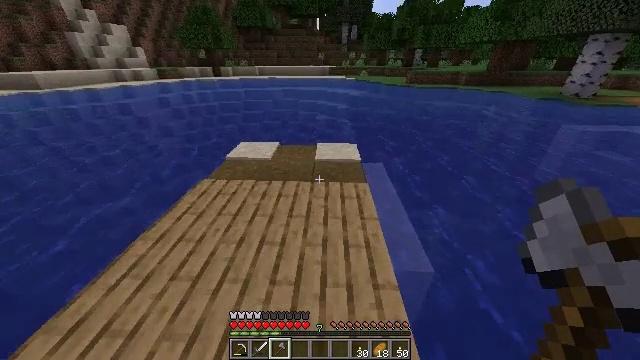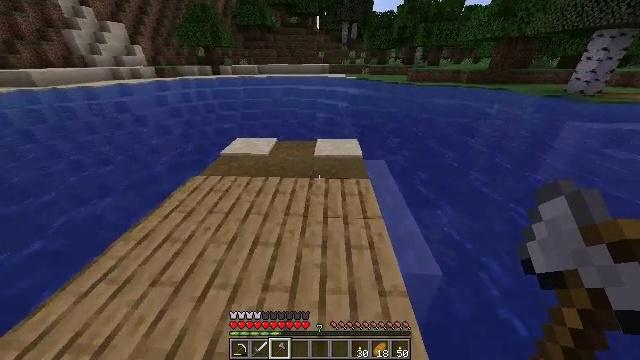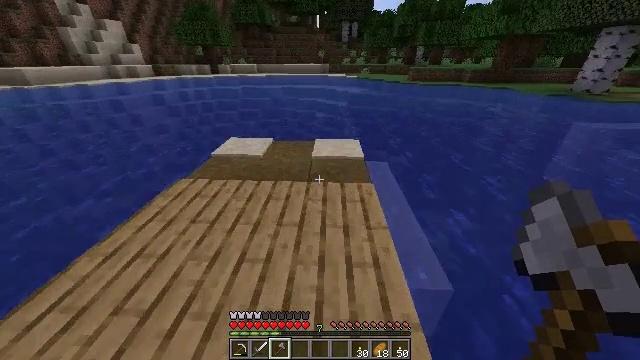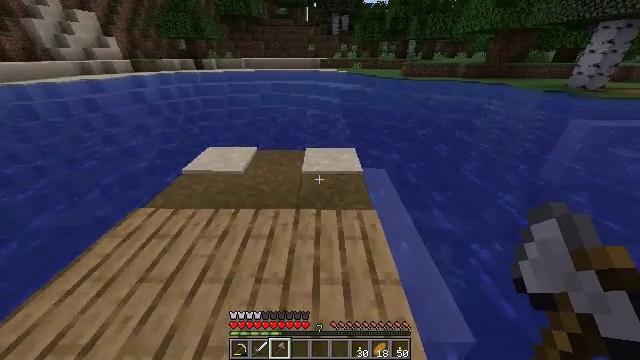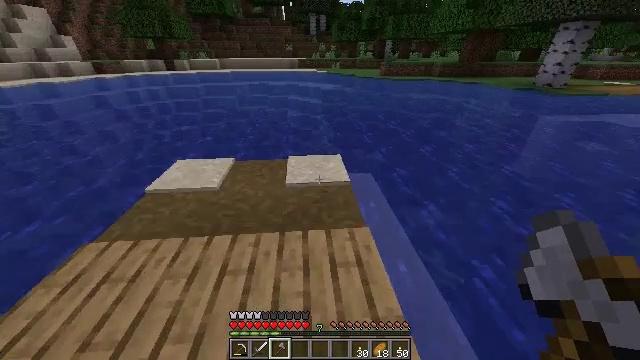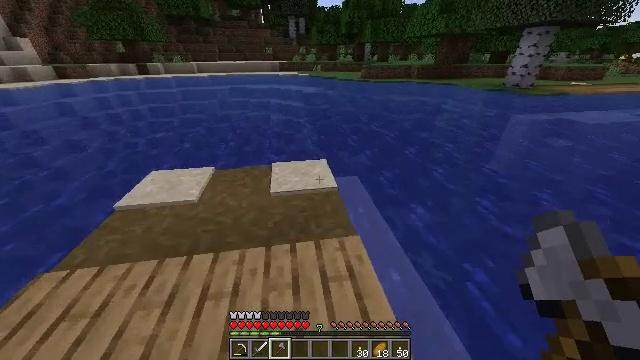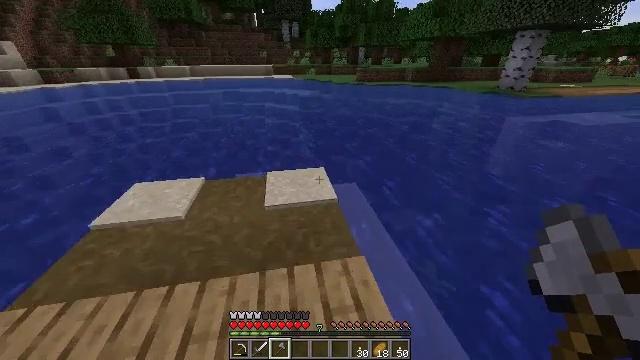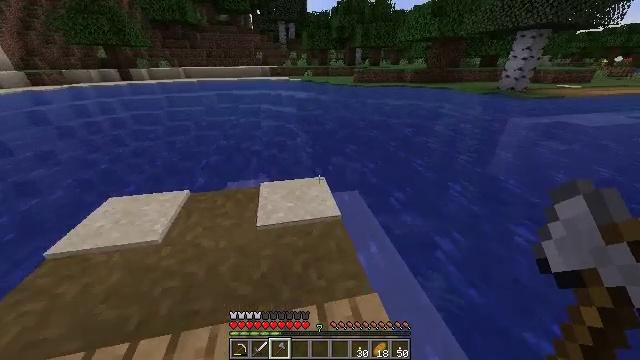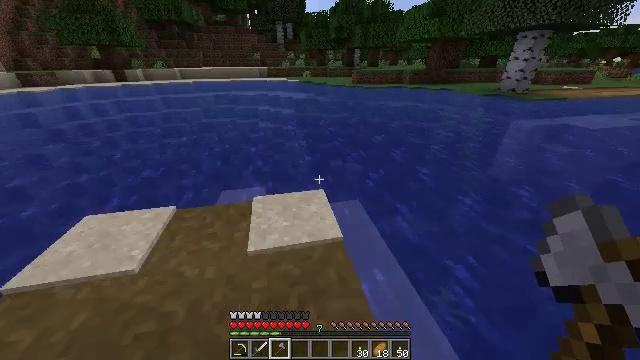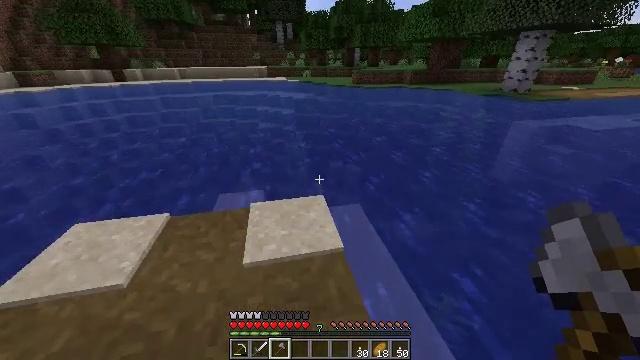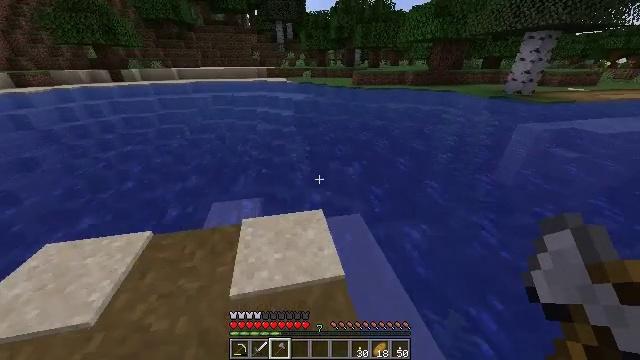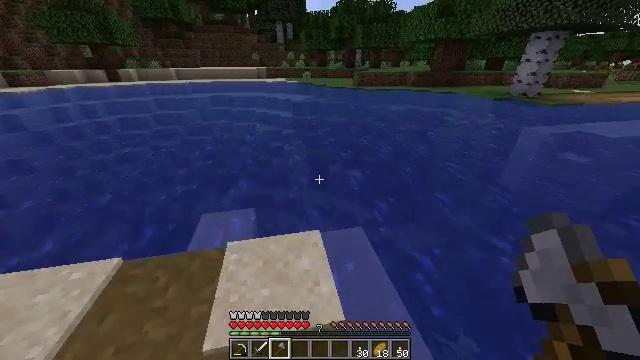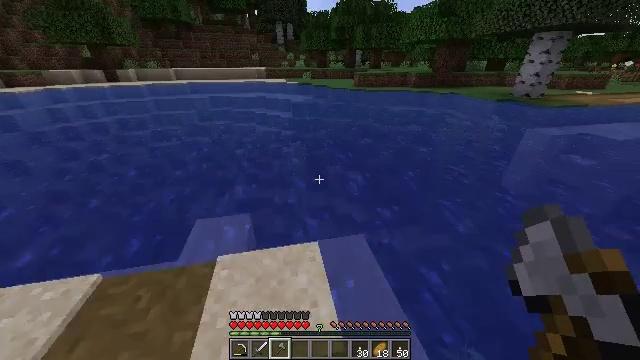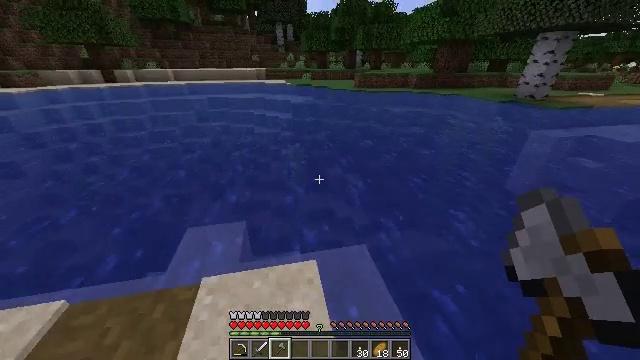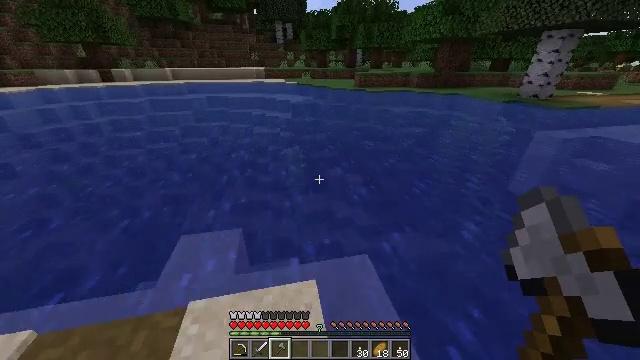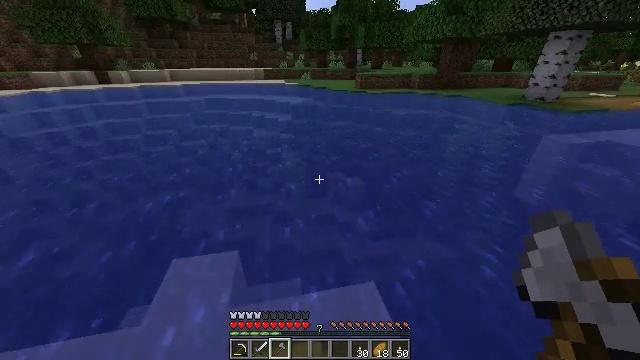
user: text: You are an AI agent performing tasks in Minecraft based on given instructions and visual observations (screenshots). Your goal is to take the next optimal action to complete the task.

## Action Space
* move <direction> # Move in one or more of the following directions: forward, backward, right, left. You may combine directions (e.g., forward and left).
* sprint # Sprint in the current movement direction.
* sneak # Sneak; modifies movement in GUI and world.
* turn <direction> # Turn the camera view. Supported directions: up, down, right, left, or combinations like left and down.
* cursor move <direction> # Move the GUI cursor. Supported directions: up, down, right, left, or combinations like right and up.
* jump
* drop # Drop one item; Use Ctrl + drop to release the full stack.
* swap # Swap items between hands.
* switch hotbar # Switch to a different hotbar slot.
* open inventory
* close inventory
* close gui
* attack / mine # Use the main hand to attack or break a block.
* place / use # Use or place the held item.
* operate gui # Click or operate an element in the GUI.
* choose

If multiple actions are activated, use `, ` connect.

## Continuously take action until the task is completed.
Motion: motion action
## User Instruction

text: Cut down the tree and harvest oak logs.
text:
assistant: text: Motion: move forward, sprint
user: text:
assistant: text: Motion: move forward, sprint
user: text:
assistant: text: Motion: move forward, sprint, turn right
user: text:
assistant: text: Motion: move forward, sprint, turn right
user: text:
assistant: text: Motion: move forward, sprint, turn right
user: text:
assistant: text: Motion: move forward, sprint, turn right
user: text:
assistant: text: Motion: move forward, sprint
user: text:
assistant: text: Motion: move forward, sprint
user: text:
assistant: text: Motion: move forward, sprint
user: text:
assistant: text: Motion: move forward, sprint
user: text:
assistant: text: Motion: move forward, sprint
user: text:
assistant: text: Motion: move forward, sprint
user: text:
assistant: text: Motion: move forward, sprint
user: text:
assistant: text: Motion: move forward, sprint
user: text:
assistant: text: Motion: move forward, sprint, jump
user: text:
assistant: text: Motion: move forward, sprint, jump
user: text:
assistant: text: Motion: move forward, sprint, jump
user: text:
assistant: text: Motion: move forward, sprint, jump
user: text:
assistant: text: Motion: move forward, sprint, jump
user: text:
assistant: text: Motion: move forward, sprint, jump
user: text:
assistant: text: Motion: move forward, sprint, jump
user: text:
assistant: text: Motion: move forward, sprint
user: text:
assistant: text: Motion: move forward, sprint
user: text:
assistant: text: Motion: move forward, sprint
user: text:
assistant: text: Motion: move forward, sprint
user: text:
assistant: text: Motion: move forward, sprint
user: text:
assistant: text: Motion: move forward, sprint, turn right and up
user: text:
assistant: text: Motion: move forward, sprint, turn right and up
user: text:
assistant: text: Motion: move forward, sprint, turn up
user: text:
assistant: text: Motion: move forward, sprint, turn up